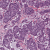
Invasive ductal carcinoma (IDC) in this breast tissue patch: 1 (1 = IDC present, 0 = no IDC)